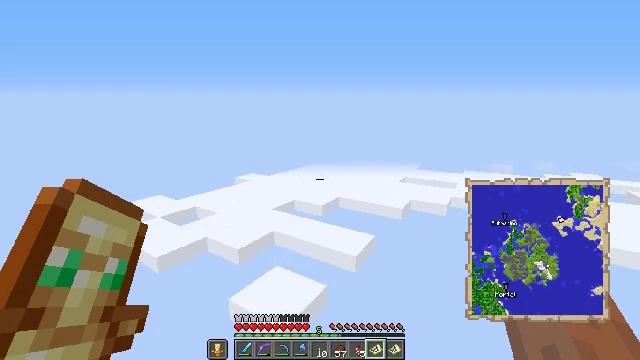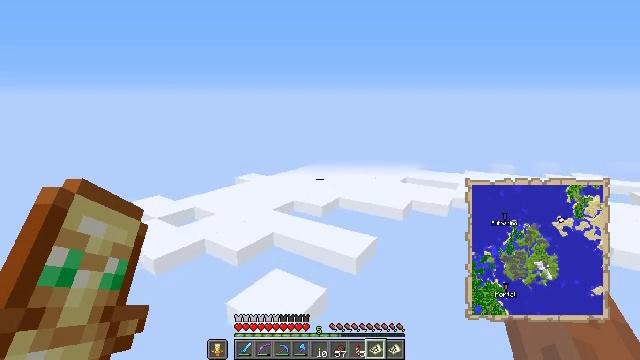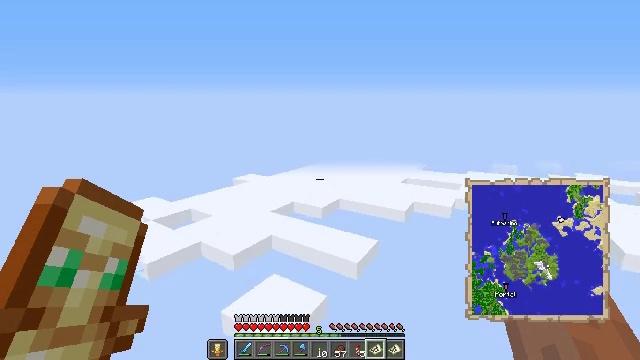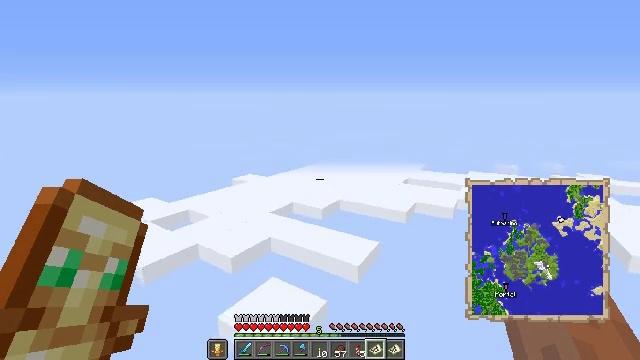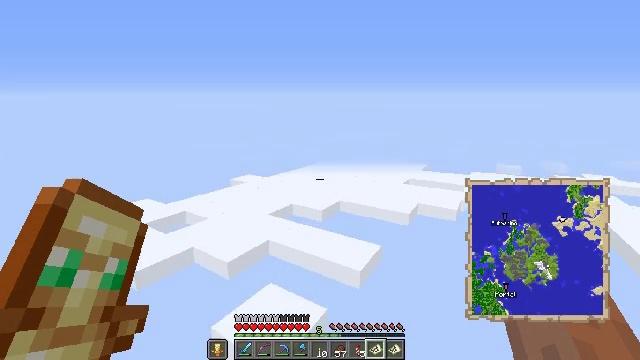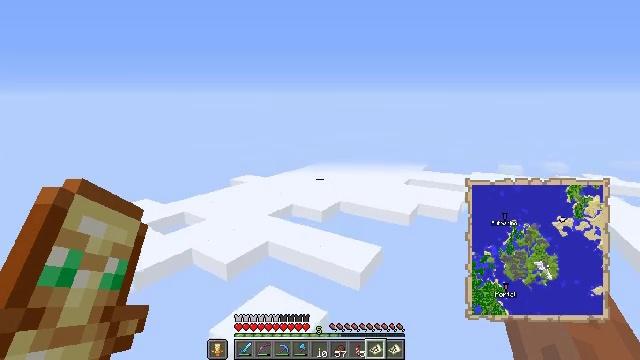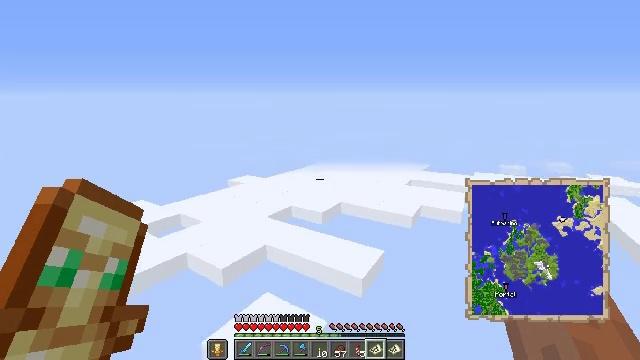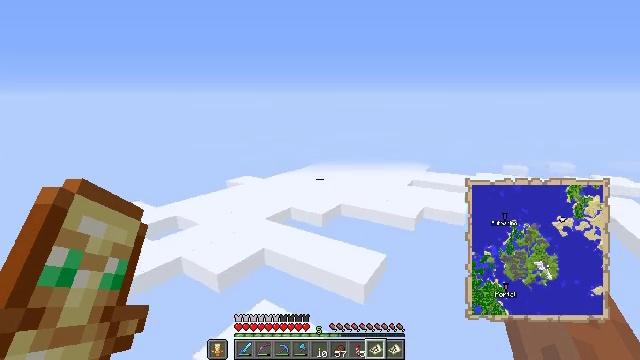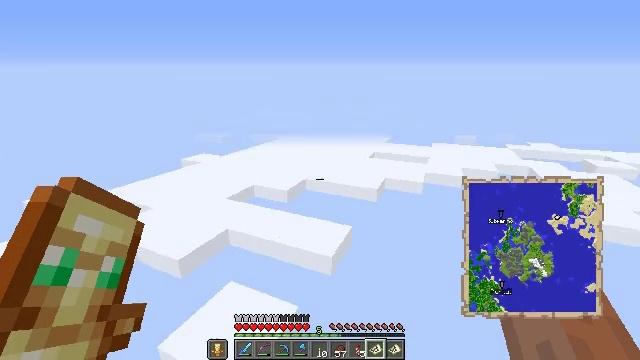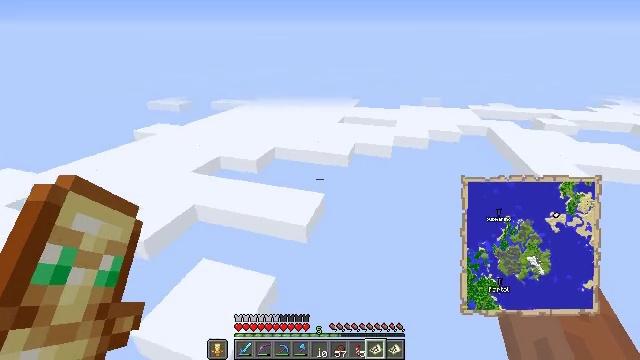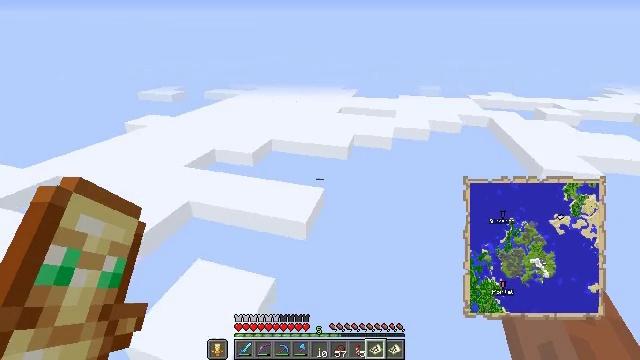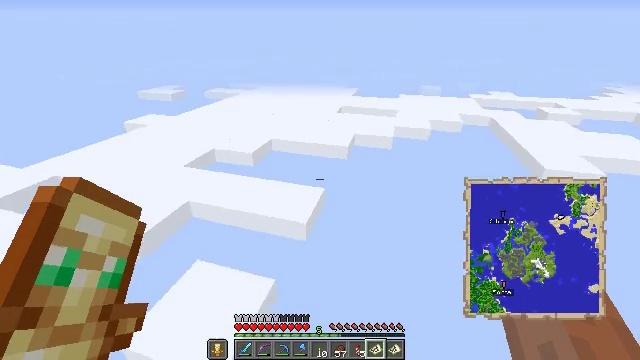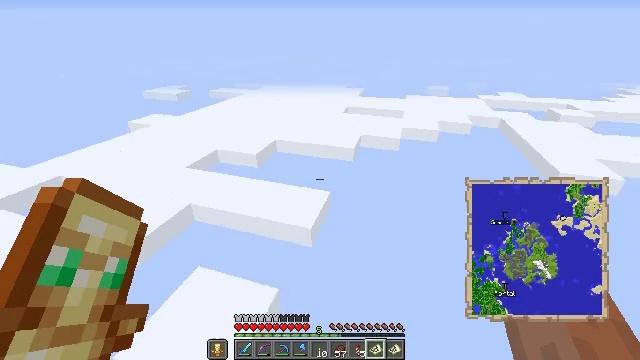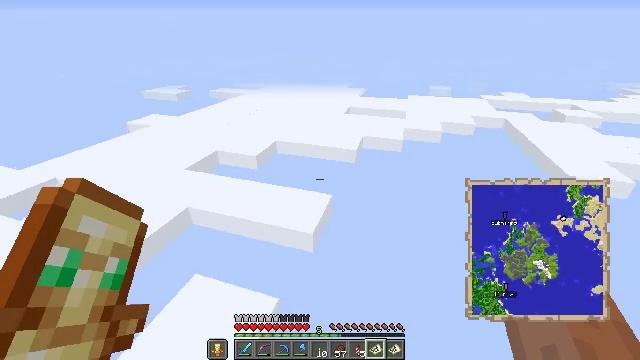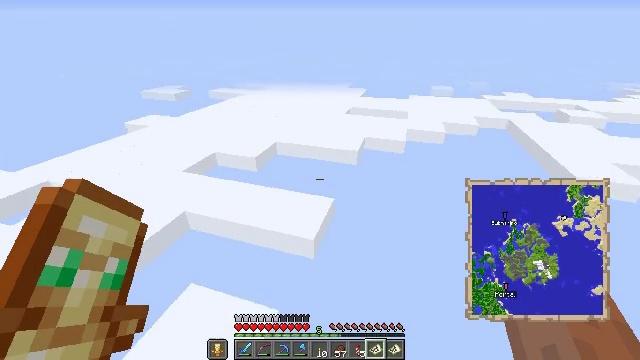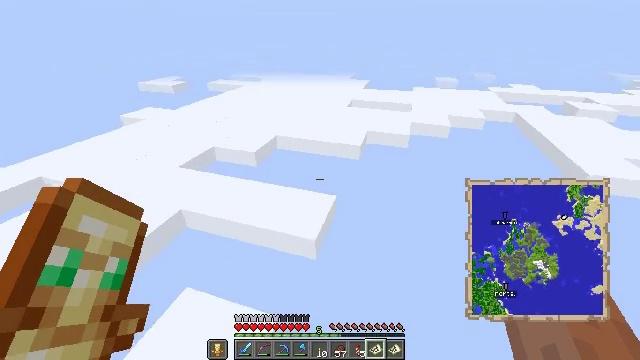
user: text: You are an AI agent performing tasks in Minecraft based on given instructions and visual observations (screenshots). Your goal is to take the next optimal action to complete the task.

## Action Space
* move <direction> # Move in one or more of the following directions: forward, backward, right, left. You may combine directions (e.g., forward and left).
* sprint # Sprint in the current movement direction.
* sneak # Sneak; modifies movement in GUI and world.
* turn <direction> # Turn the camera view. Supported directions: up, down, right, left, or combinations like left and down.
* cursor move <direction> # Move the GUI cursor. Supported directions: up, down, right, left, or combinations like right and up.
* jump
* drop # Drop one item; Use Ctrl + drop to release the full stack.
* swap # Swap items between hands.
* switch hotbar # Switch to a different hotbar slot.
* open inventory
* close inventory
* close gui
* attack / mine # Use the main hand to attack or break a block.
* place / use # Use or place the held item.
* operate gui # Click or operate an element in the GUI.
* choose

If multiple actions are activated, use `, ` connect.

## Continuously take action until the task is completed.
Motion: motion action
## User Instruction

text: Mine a hay block from the field.
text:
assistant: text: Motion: no_op
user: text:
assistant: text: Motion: no_op
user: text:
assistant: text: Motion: no_op
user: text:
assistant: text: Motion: no_op
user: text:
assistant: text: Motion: no_op
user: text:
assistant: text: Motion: no_op
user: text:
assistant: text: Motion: no_op
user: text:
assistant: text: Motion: turn right and down
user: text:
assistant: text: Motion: turn right and down
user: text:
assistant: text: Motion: turn down
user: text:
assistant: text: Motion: no_op
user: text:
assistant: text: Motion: turn left
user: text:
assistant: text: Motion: no_op
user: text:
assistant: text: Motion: no_op
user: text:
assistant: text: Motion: turn down
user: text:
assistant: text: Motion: no_op
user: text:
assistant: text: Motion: no_op
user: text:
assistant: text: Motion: no_op
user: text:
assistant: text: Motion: no_op
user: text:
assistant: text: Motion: no_op
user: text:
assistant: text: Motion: no_op
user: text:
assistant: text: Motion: no_op
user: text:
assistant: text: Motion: no_op
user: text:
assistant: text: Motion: no_op
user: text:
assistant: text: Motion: no_op
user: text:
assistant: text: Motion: no_op
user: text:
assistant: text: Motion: no_op
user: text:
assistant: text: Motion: no_op
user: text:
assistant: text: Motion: no_op
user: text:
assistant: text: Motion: no_op